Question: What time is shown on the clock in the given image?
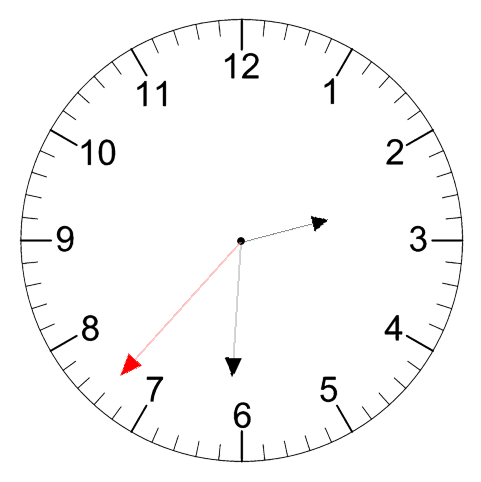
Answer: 02:30:37